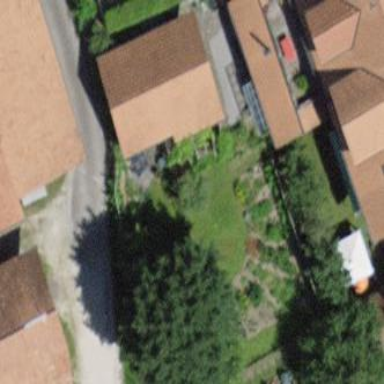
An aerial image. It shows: Shed building.